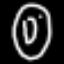
Label: donut